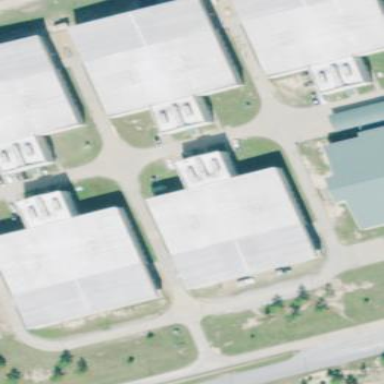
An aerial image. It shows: Military barracks building within military zone.